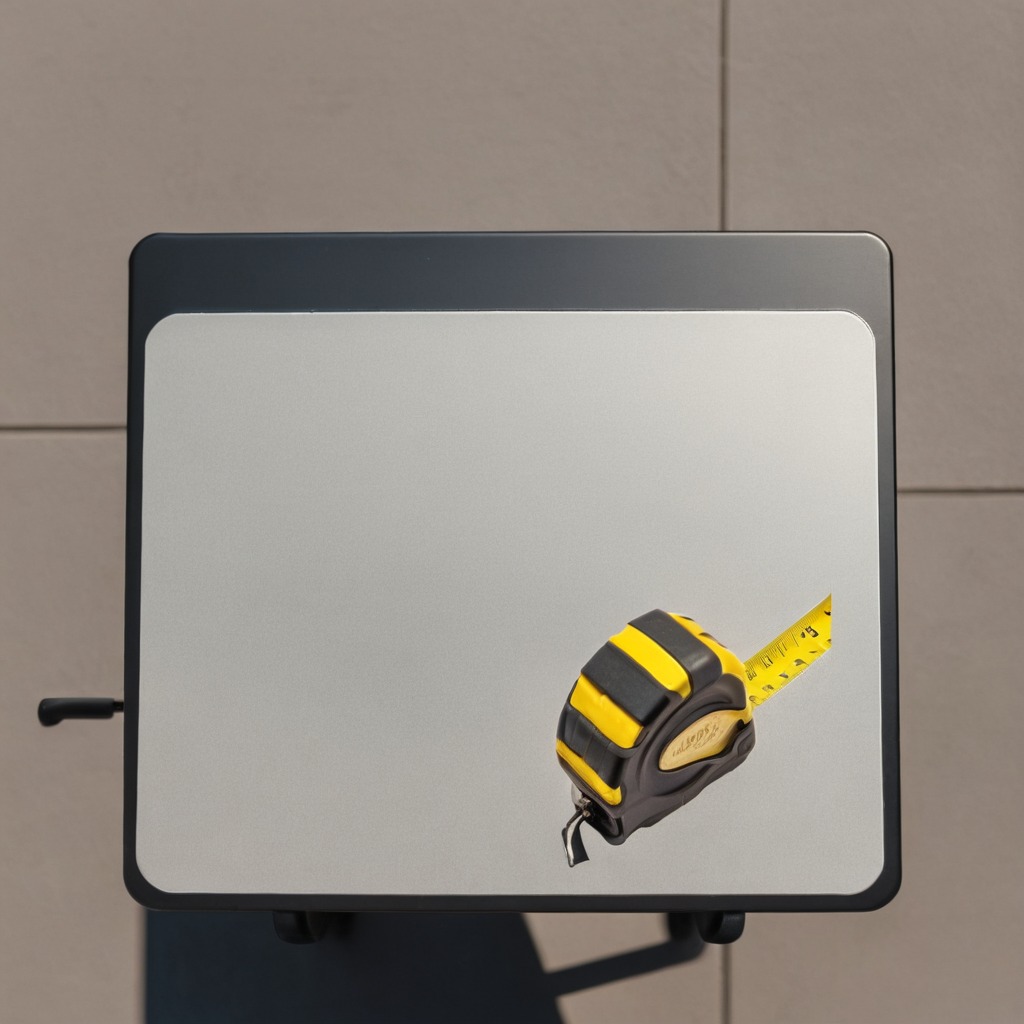
A measuring tape is lying on a clean utility table in a temporary outdoor tool station afternoon light present textured surface.